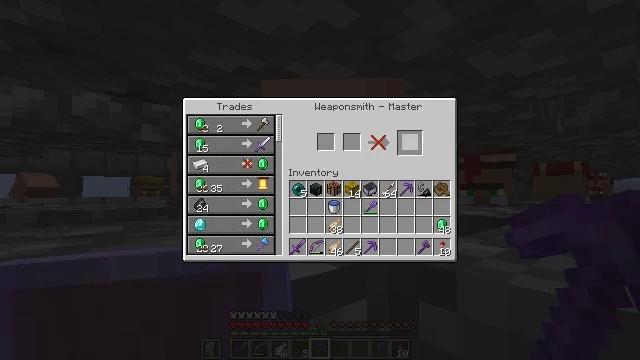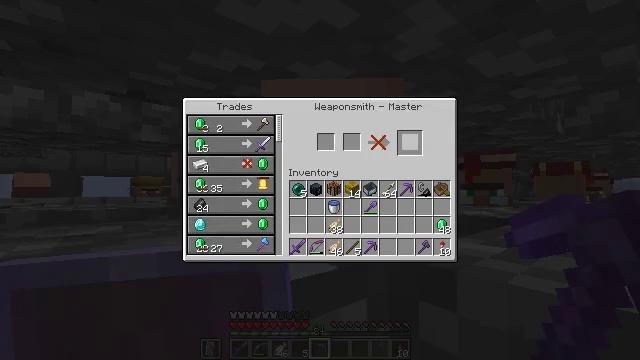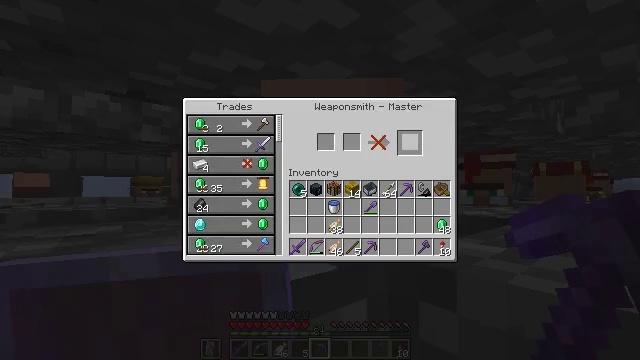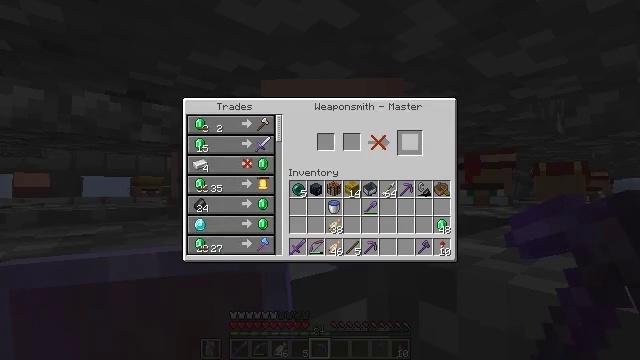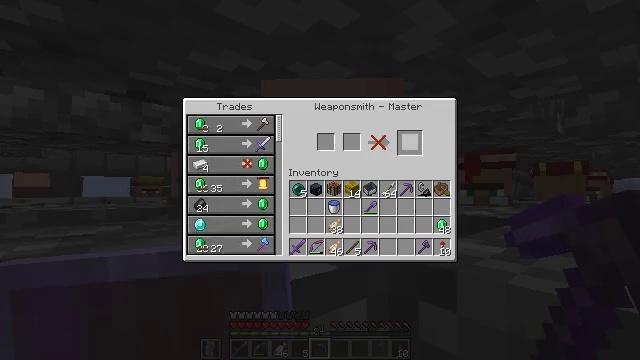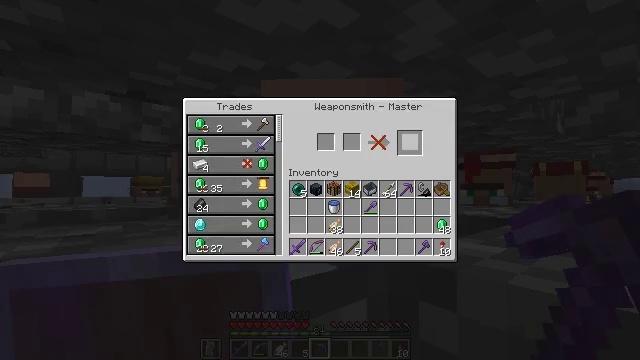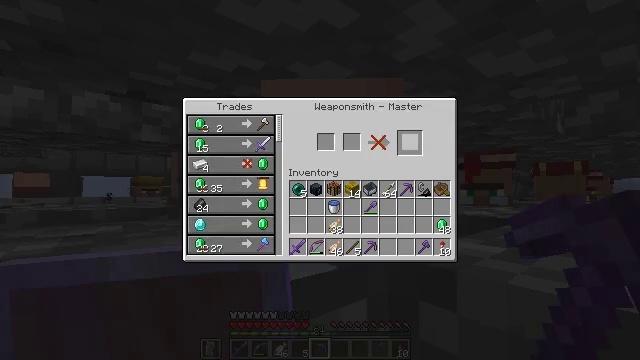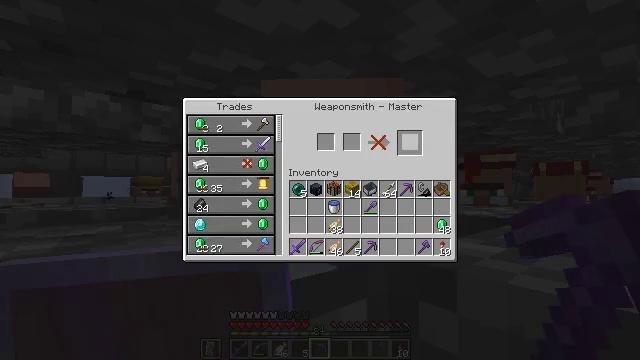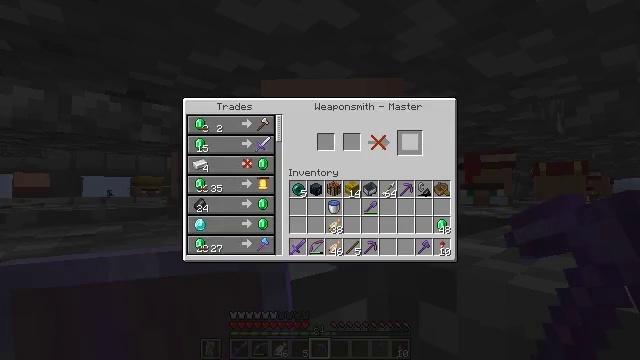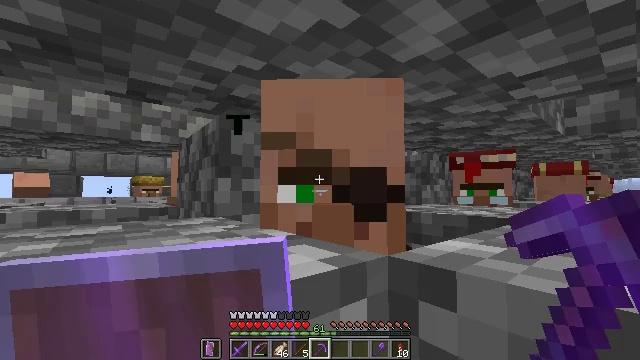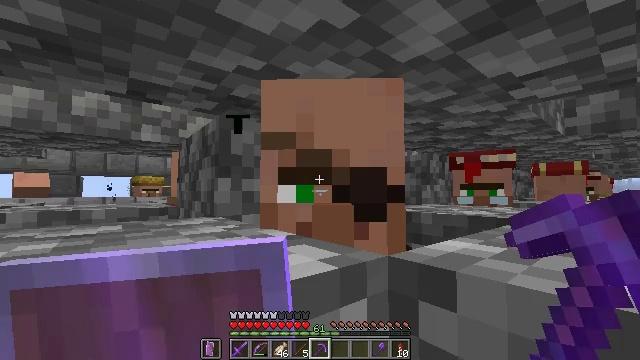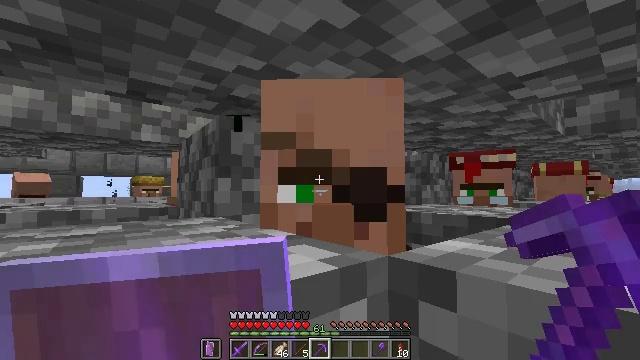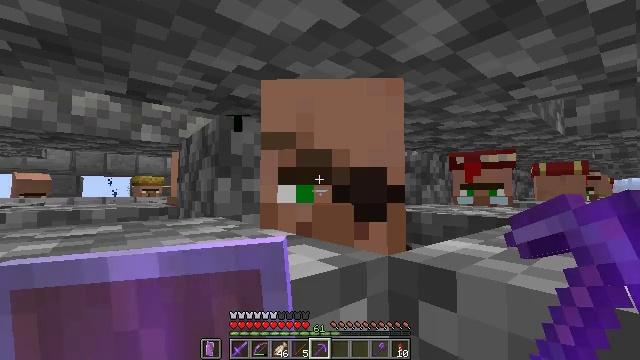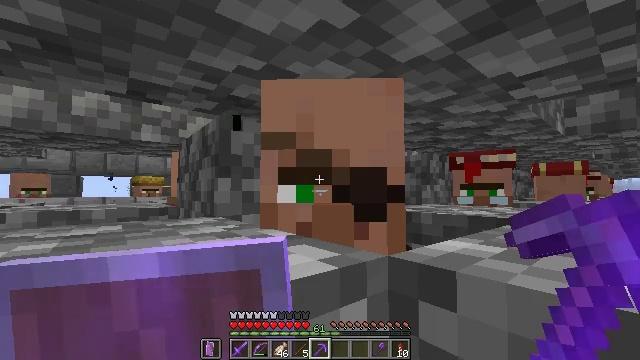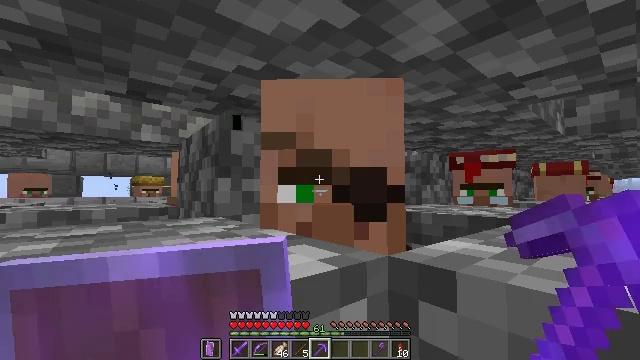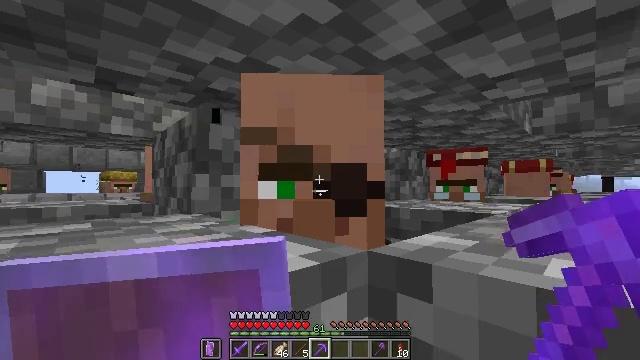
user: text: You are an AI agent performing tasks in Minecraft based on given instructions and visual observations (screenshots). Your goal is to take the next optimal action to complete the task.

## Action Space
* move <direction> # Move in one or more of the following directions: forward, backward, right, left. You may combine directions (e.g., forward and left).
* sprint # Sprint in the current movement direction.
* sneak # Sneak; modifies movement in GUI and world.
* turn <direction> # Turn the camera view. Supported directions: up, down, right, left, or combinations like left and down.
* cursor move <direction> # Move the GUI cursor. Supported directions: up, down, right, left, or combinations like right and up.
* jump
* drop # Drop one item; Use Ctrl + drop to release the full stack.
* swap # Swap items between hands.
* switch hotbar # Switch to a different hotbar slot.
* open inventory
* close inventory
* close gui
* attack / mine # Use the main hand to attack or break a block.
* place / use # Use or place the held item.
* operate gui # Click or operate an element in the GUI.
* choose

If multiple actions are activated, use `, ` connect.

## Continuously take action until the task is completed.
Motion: motion action
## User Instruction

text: Turn clay into a brick by smelting it.
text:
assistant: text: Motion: sneak, attack / mine
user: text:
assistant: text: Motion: sneak, attack / mine
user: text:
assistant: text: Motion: sneak, attack / mine
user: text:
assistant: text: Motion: sneak, attack / mine
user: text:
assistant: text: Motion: no_op
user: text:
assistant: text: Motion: no_op
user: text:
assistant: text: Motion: no_op
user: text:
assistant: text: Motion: no_op
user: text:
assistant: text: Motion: no_op
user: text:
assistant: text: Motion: no_op
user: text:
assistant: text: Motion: no_op
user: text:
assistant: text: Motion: no_op
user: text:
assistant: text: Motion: no_op
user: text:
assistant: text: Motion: no_op
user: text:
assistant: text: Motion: turn right
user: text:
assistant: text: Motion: move forward, turn right and down
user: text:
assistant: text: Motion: move forward, turn right and down
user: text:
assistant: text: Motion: move forward, turn right and down
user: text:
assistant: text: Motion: move forward
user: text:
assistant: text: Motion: move forward
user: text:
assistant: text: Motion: move forward, turn left
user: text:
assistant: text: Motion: move forward, turn left
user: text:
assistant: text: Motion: move forward, turn left
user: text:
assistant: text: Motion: move forward
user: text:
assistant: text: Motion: move forward, sprint, turn left
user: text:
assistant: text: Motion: move forward, sprint, turn left
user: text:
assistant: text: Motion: move forward, sprint, turn left and up
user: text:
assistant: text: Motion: move forward, sprint, turn left and up
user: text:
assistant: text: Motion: move forward, sprint
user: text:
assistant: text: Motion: move forward, sprint